Question: I have a problem where I am stuck :(. I have to build a relationship of a relationship( strange !).
For example, I have a relation where one entity A can have many B (OneToMany)
'''
A ----> B
'''
Now I need another relationship where an entity C will have an OneToOne relationship with the composite relationship between A and B. Like,
'''
C--> (A--->B) , not C-->A-->B
'''
Not that C will have a relation with A and A has with B,it should be like like C--> D (A --> B).
The generated joined tables does not have any primary key in JPA and now I am thinking How can I map this relationship. Please be noted that the normal A-->B is also needed as this can not be embeddable and it should be persistent.
Thanks.
Example:
Location and Event are my two entities and I want to relate CleanPlan on it. Means one CleanPlan is related to event-1 of location-1. so I am specifying that have a cleanplan on location-1 in event-1. Does that make sense?

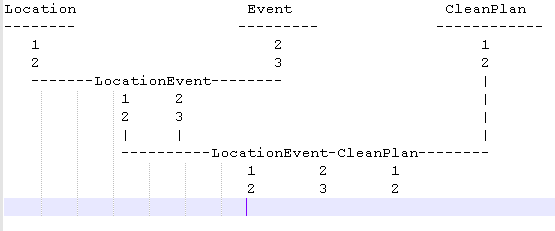
Answer: I would say this

or this, depending on Event-Location cardinality.